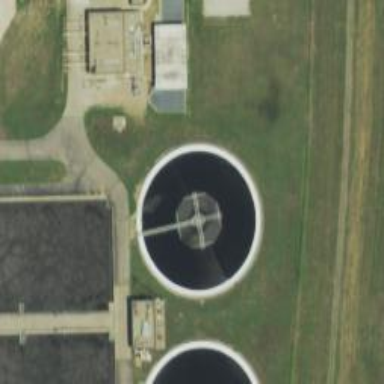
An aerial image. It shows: Basin for wastewater.